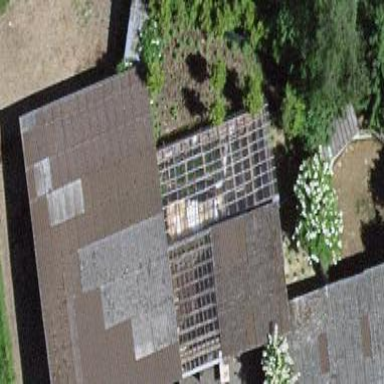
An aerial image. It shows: Shed building.